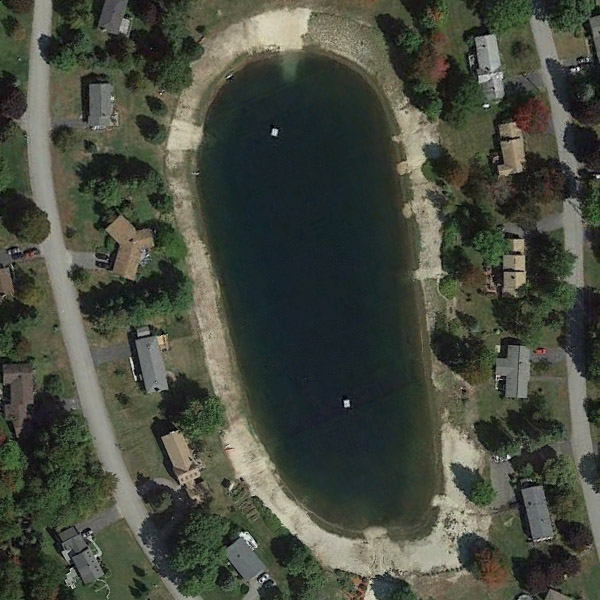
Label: Pond